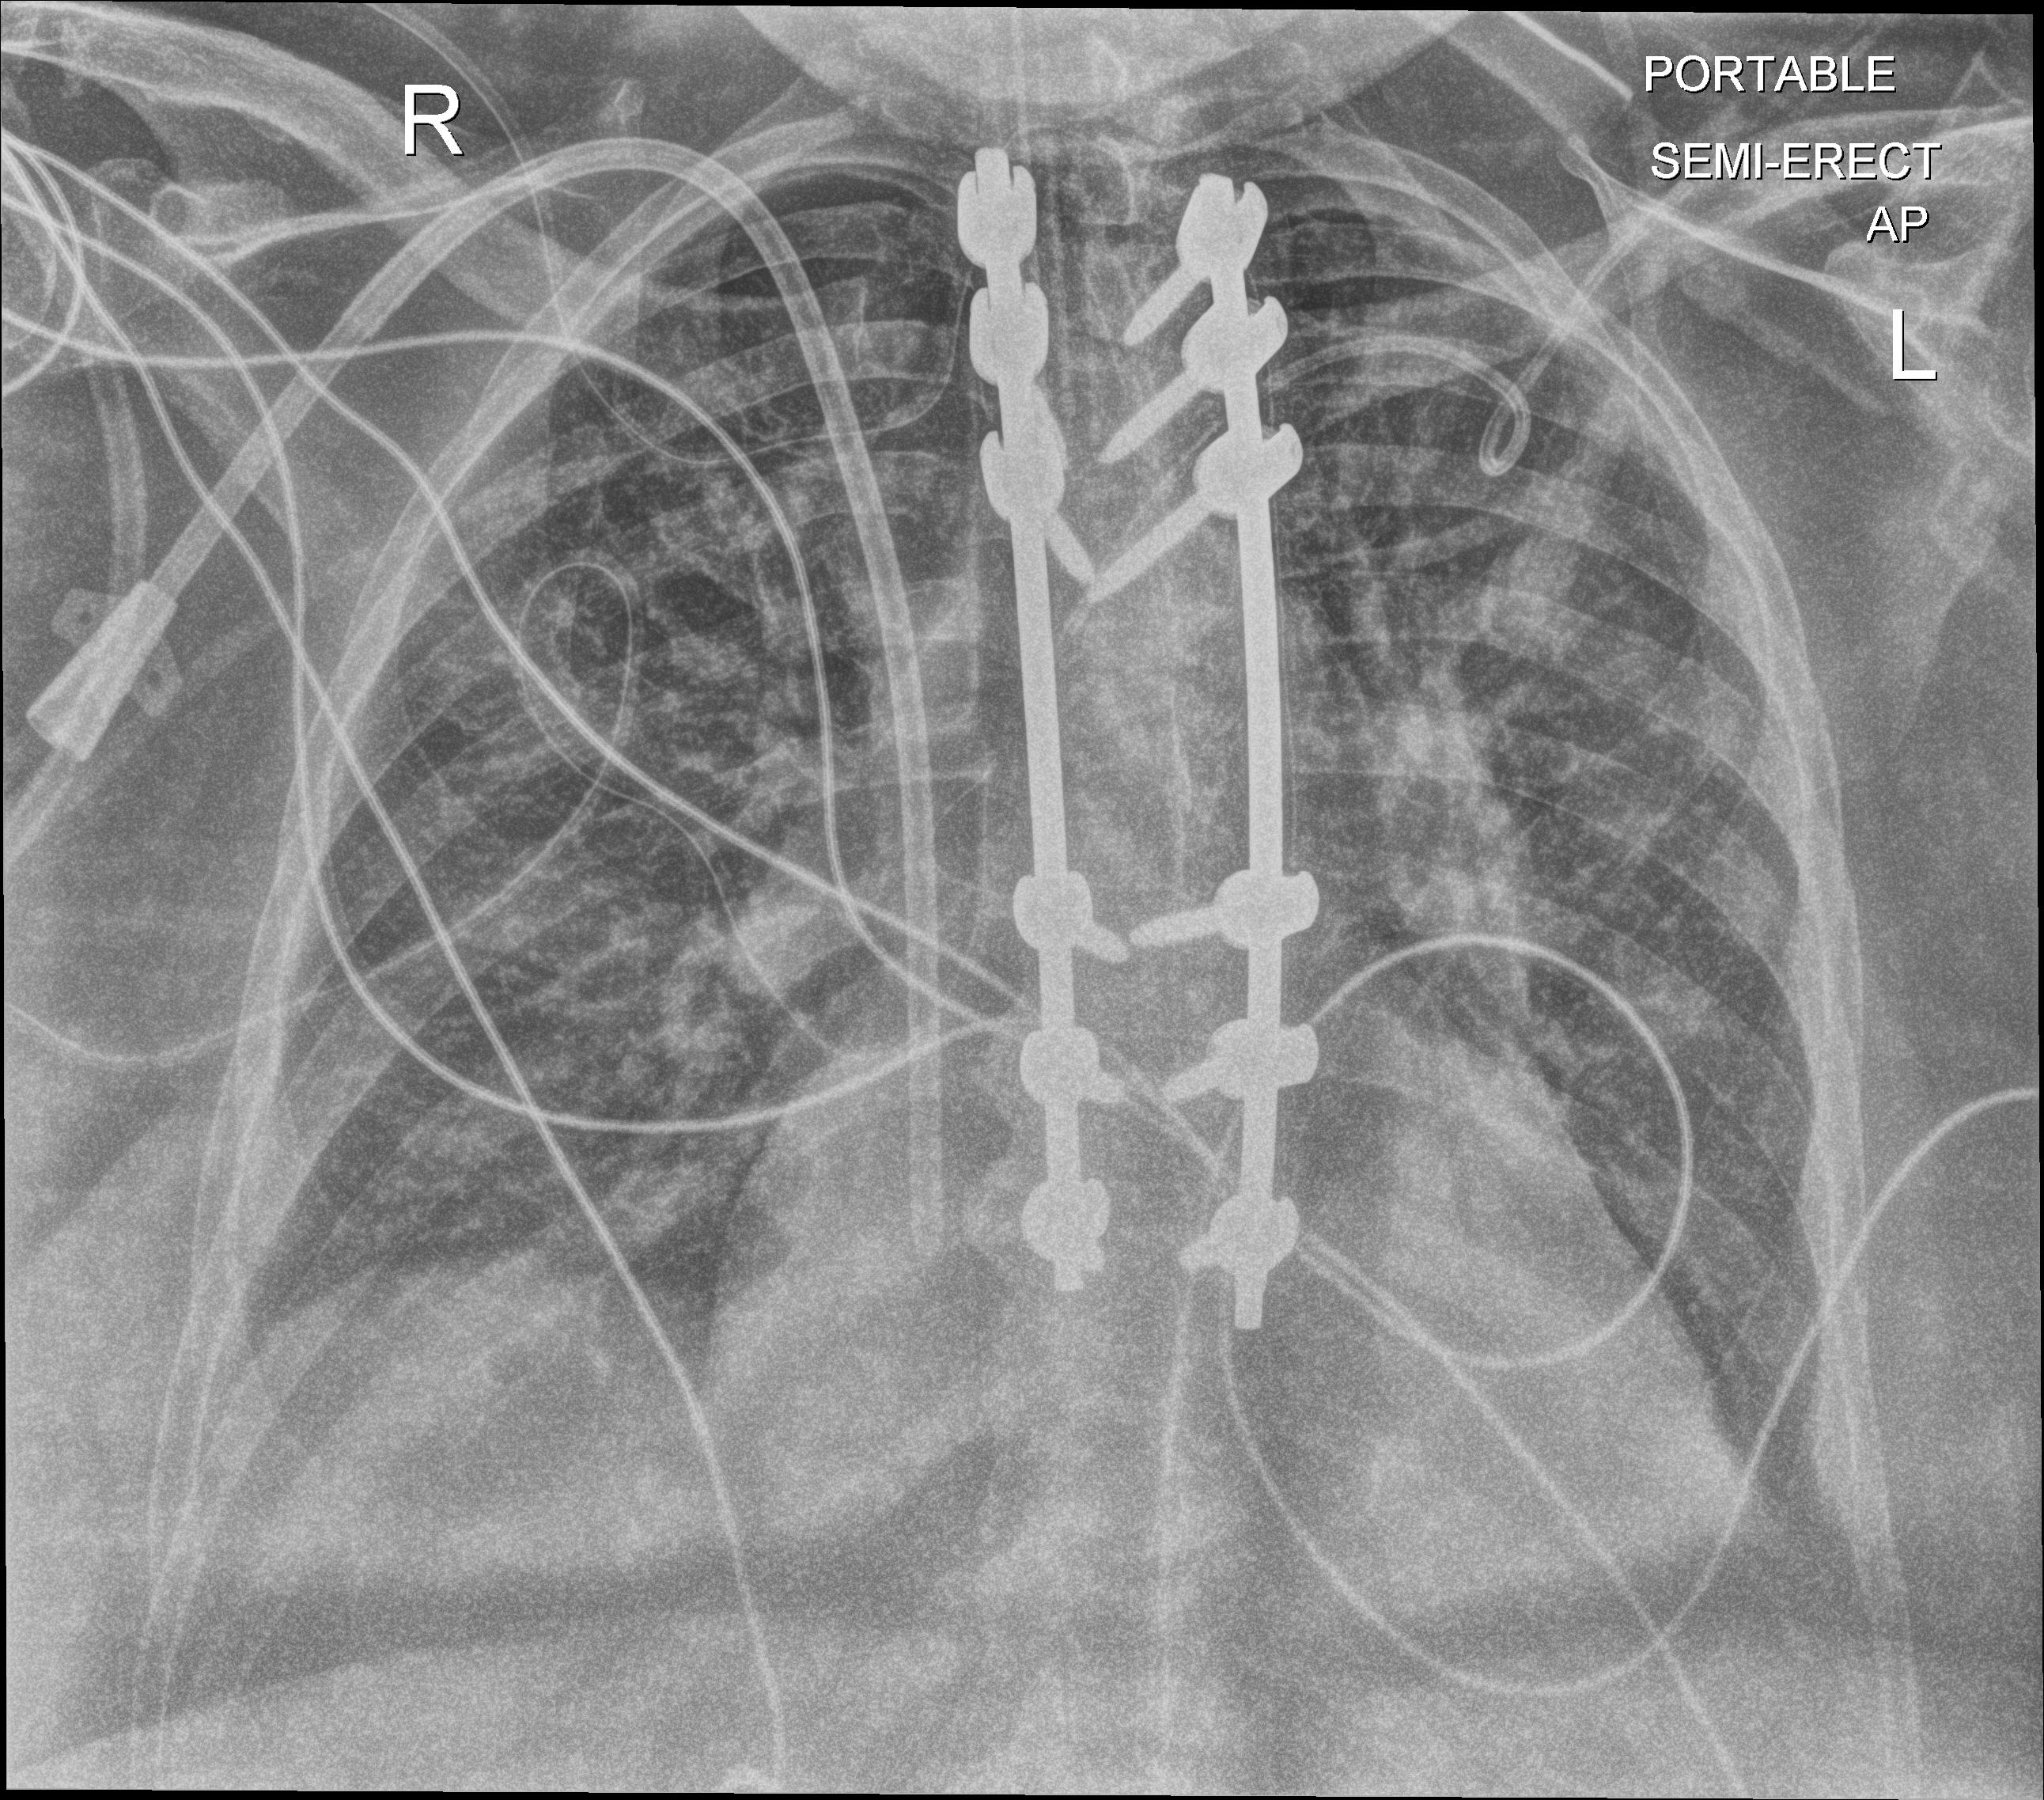
View: AP
Implant manufacturer: Styker everest (K2M)